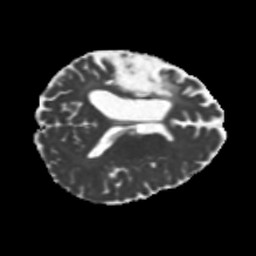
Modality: MD
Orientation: axial
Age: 56
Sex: female
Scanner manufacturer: siemens
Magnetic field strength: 3 T
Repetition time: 5.25 s
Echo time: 0.08 s